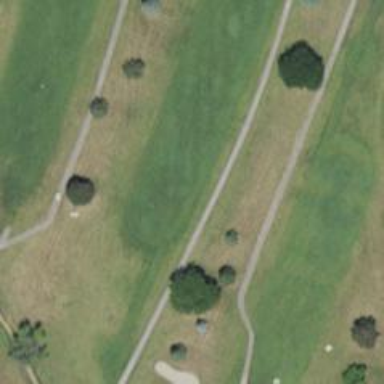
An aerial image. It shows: Path for both road and golf.